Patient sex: M
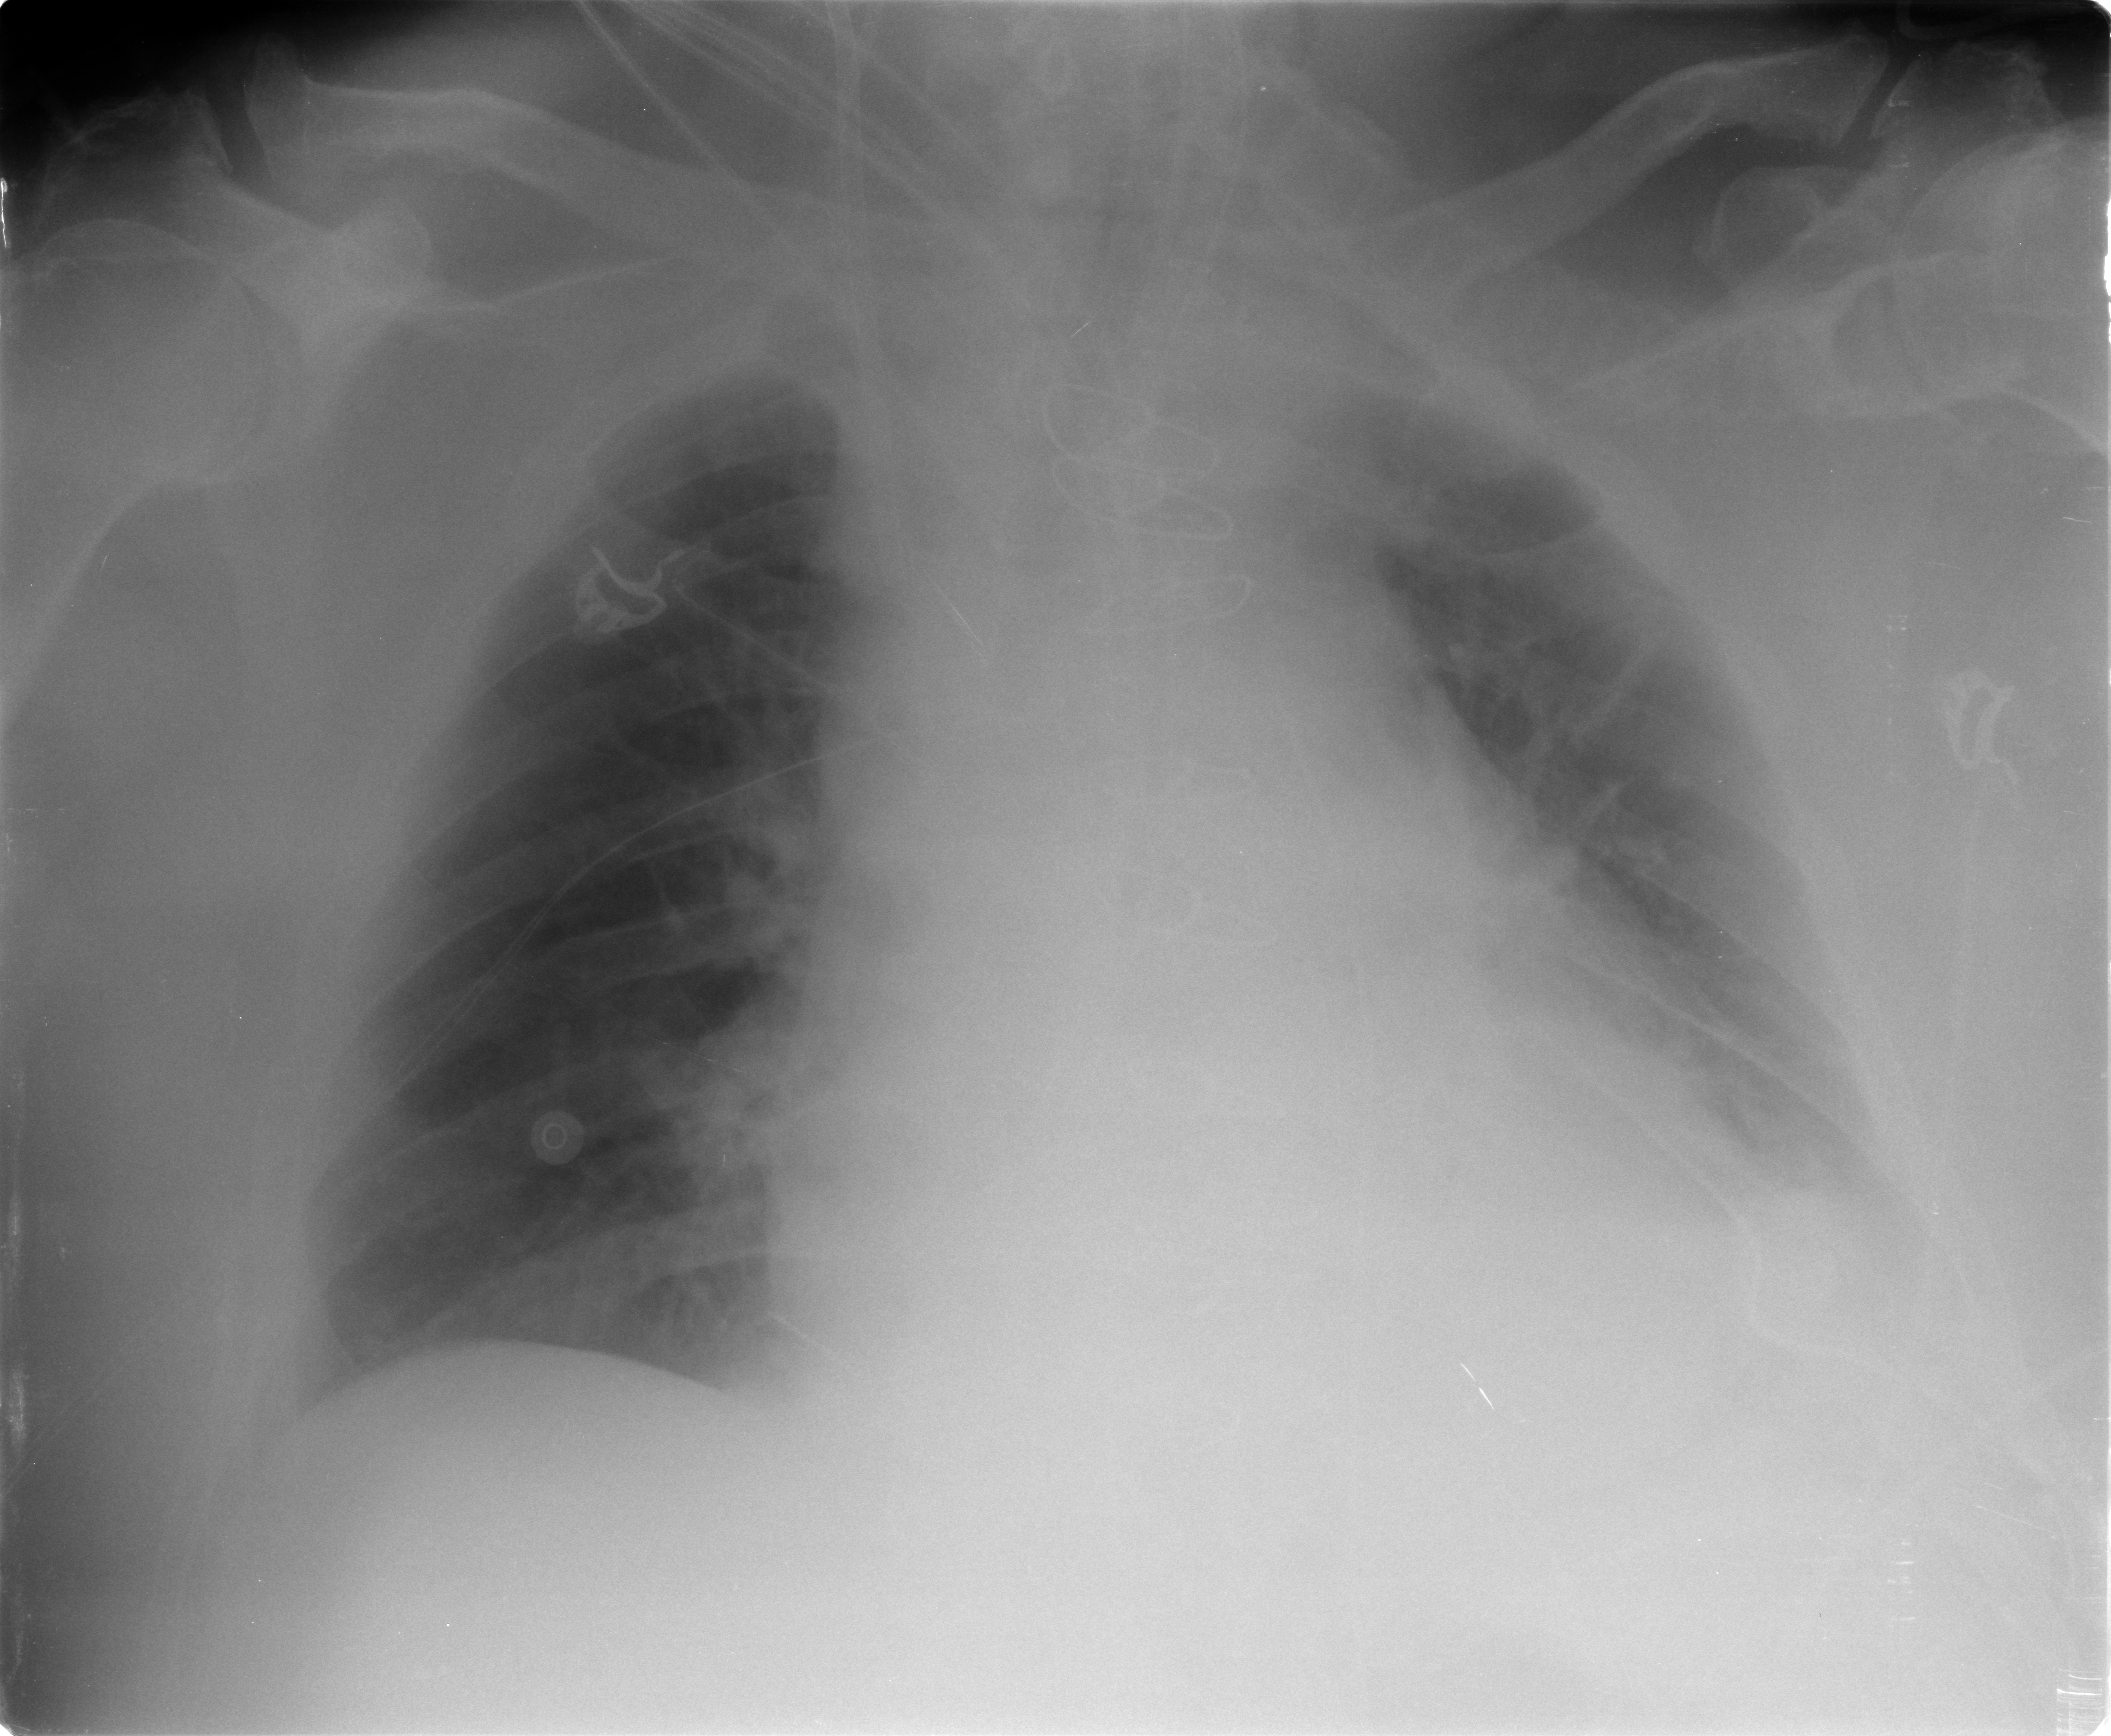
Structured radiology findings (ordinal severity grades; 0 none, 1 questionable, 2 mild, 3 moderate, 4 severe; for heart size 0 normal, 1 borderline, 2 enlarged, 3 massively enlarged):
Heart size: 2
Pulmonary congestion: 0
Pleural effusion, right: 0
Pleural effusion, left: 2
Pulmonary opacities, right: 0
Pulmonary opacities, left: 0
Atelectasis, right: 0
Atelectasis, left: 1